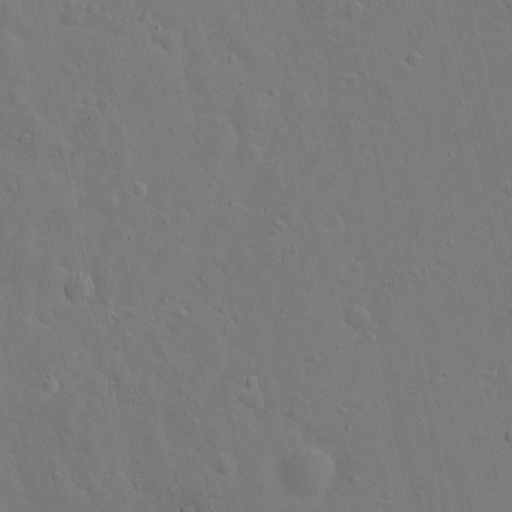
Classes present: Background